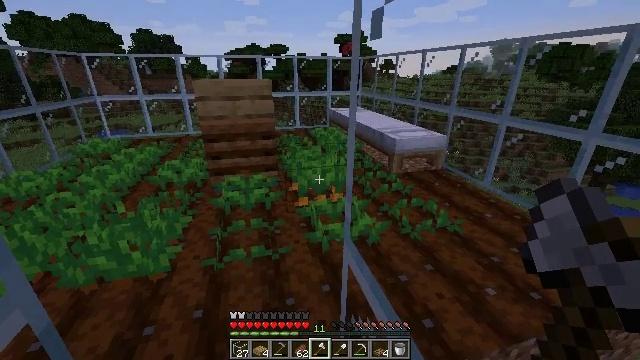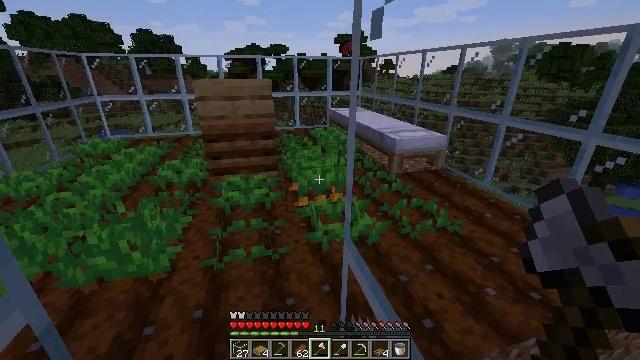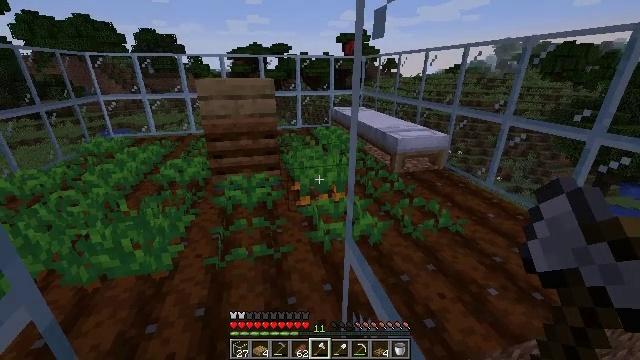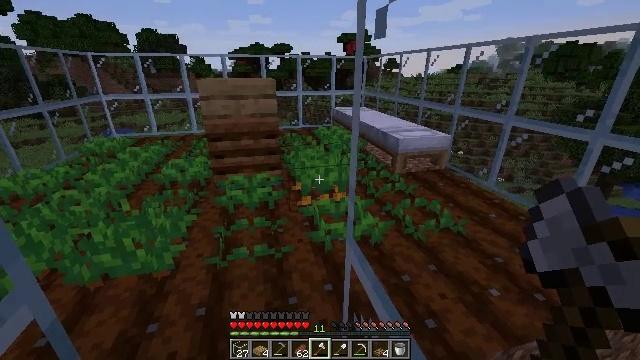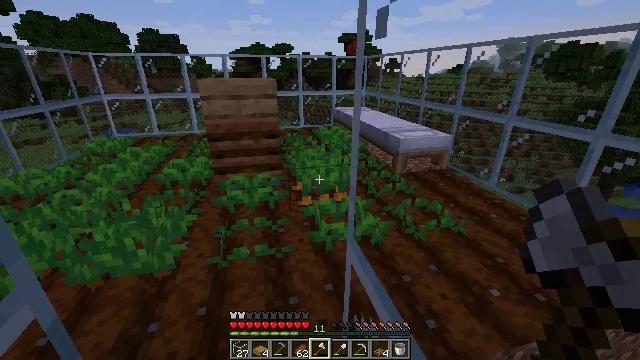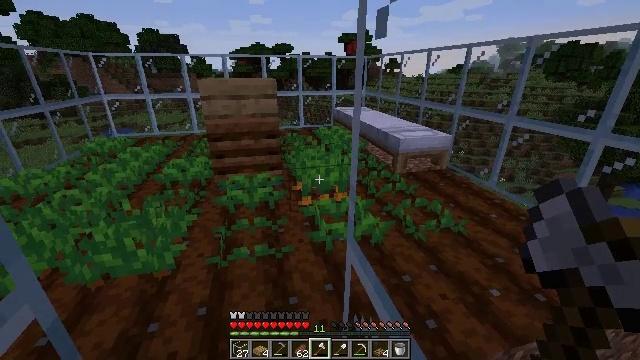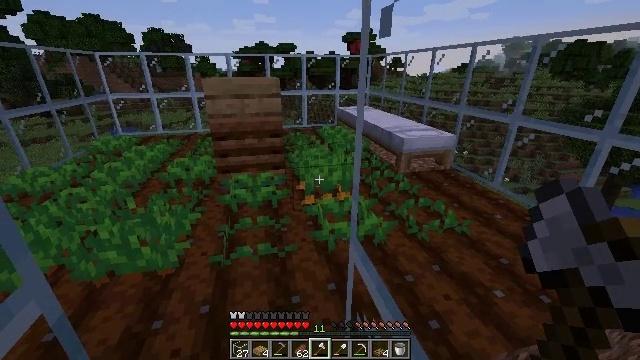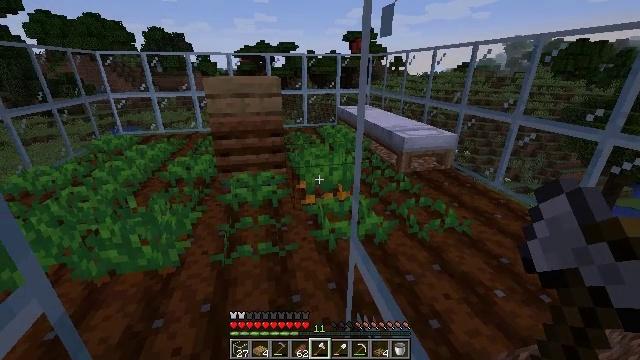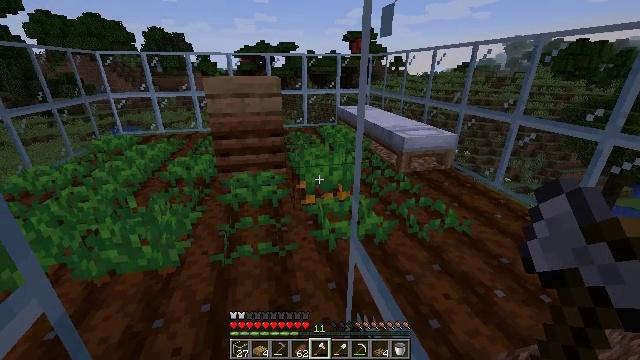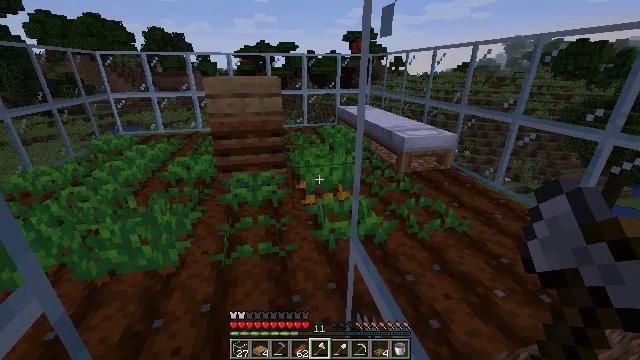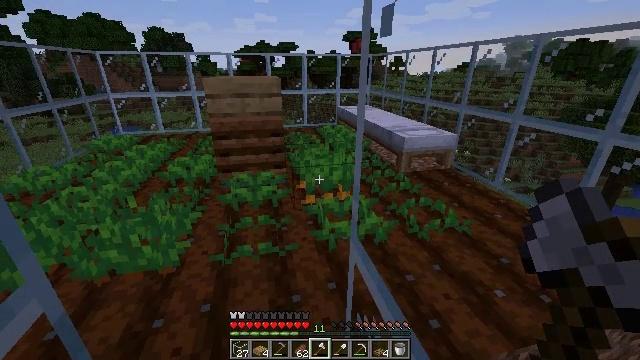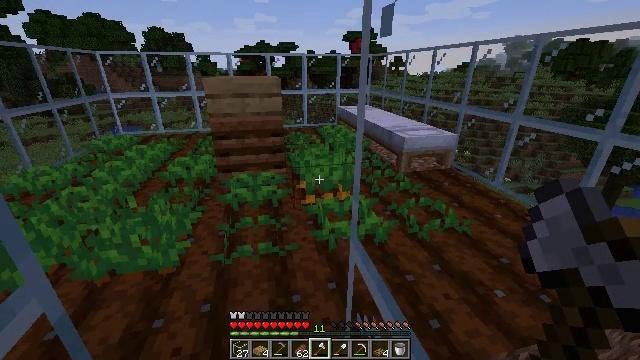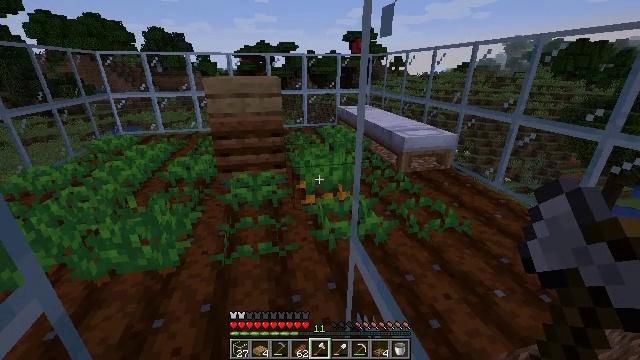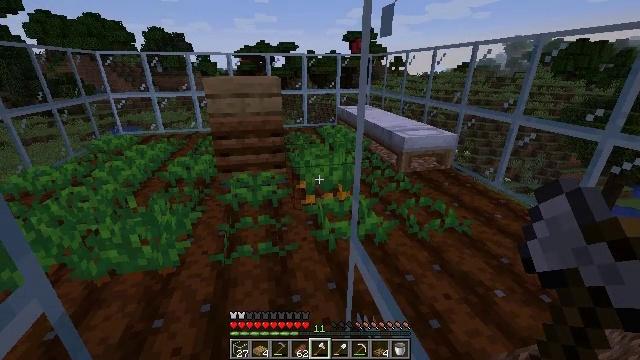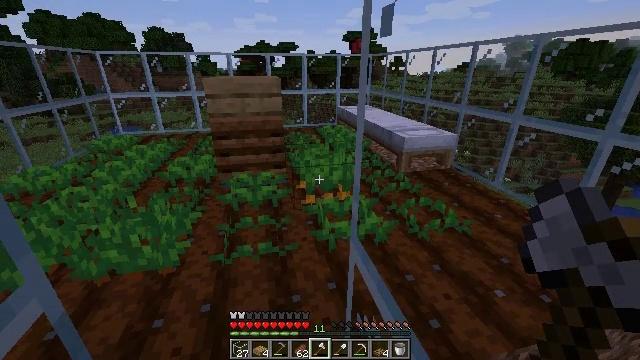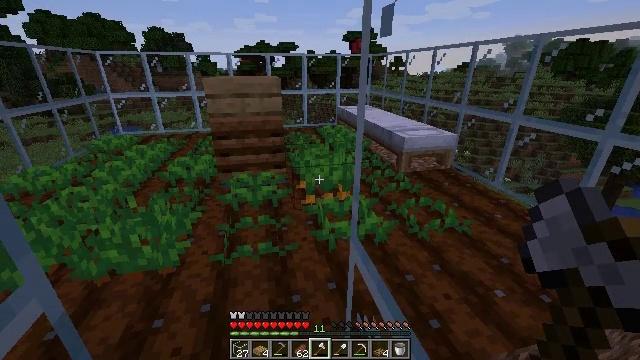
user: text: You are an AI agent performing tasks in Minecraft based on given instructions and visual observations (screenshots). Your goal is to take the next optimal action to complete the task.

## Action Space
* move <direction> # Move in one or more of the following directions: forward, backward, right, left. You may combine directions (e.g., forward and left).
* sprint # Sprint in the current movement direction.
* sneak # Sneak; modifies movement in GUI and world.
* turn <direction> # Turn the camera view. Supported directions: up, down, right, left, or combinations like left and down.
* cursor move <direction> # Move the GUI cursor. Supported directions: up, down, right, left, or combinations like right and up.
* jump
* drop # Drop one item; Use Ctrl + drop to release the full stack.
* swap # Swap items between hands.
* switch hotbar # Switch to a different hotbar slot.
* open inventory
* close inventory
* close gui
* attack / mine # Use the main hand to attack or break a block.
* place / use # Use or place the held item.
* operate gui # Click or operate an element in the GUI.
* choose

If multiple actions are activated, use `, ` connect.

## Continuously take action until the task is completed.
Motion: motion action
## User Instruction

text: Dig up carrots from the soil.
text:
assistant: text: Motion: no_op
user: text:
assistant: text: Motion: no_op
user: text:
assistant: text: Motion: no_op
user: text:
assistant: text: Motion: no_op
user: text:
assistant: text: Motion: no_op
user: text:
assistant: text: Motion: no_op
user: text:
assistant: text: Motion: no_op
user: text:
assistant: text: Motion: no_op
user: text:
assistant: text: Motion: no_op
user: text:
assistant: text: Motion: no_op
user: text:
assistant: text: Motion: no_op
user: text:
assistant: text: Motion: no_op
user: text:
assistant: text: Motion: no_op
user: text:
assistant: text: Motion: no_op
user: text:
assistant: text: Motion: no_op
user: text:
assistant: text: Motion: no_op
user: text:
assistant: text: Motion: no_op
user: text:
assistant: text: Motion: no_op
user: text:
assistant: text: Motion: no_op
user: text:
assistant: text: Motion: no_op
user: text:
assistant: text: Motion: no_op
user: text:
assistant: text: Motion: no_op
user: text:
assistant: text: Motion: no_op
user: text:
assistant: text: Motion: no_op
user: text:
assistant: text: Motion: no_op
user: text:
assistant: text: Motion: no_op
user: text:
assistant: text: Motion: no_op
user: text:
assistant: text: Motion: no_op
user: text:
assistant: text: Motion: no_op
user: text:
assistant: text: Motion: move forward, turn down